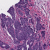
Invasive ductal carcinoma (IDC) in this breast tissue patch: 0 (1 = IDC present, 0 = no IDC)